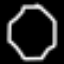
Label: octagon